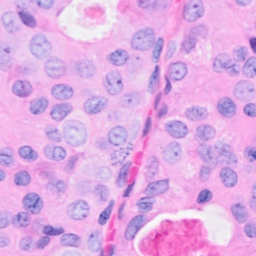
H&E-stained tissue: Breast